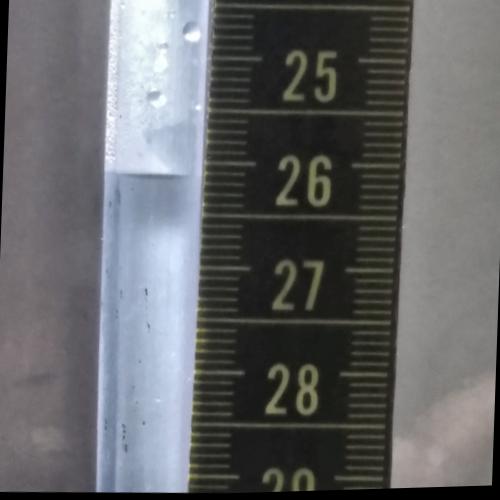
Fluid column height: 26.1 cm